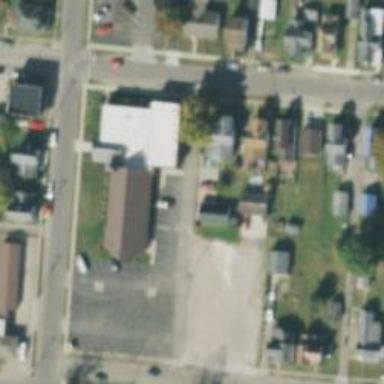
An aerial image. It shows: Alleyway designated as service road.